Question:
This is a part of a table for a single patient where we have some patients and their current Rx fill dates, drug_names and some other stuff. So basically, you see this column 'Prev_Other_Drug_Date', which contains the dates of the last prescribed drug which is different from the current drug. So for the first 3 rows, it is null, because the drug_names are the same "AKSTRIA". For Row_Num 5 we have the date of the last drug which is different from the previous drug.
I don't understand how I should proceed to achieve this. Any help will be greatly appreciated.
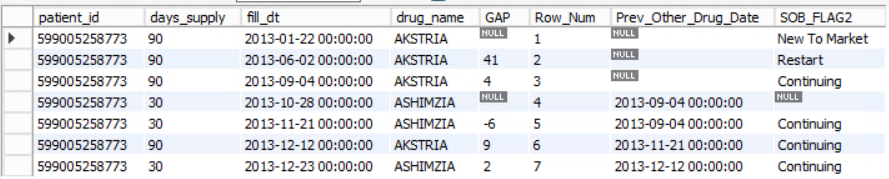
Answer: You can approach this as a gaps-and-islands problem. Here is a solution using window functions:
'''
select t.*,
max(lag_fill_dt) over(partition by patient_id, grp) as prev_other_drug_date
from (
select t.*,
count(lag_fill_dt) over(partition by patient_id order by fill_dt) as grp
from (
select t.*,
case when drug_name <> lag(drug_name) over(partition by patient_id order by fill_dt)
then lag(fill_dt) over(partition by patient_id order by fill_dt)
end as lag_fill_dt
from mytable t
) t
) t
'''
The idea is to compare the drug name on the current with the previous row of the same patient; if they differ, then we retain the previous date. We can then use another level of nesting to bring the latest non-null date per group.